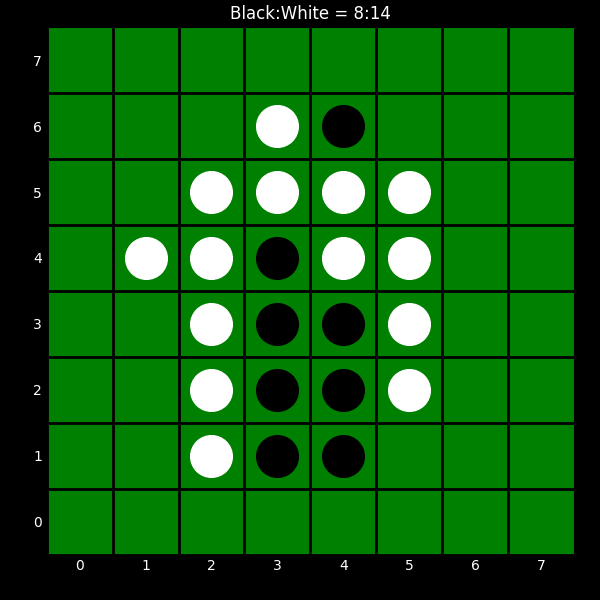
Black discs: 8
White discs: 14